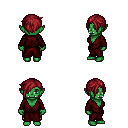
a pixel art fantasy rpg character, female body template, orc, green skin, red robe, gold greaves, brunette pixie cut hairstyle, four views (front, back, left, right), 2x2 character sprite sheet, small pixel art, hard edges, no anti-aliasing